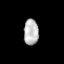
Tissue: lung
Cell type: Epithelial cells
Senescence score: 0.1976
Nuclear area (px): 372
Mean DAPI intensity: 186.882